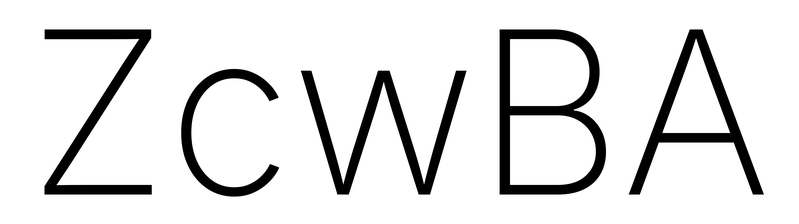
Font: Inter_ExtraLight